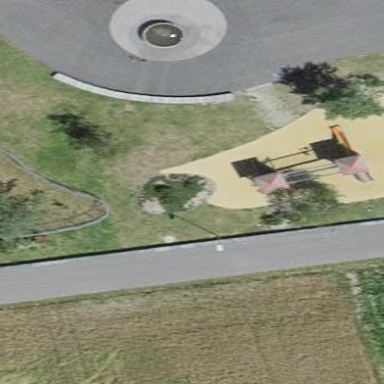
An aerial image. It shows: Playground area for leisure activities on the land.